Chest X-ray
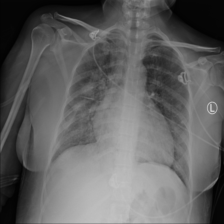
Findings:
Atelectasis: negative
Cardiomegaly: negative
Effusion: negative
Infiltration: positive
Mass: negative
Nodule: negative
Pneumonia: negative
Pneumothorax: negative
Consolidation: negative
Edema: negative
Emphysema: negative
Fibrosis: negative
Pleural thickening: negative
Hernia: negative